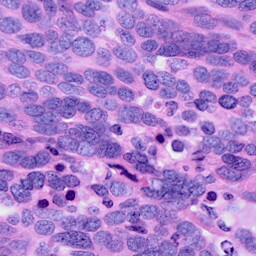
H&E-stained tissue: Ovarian